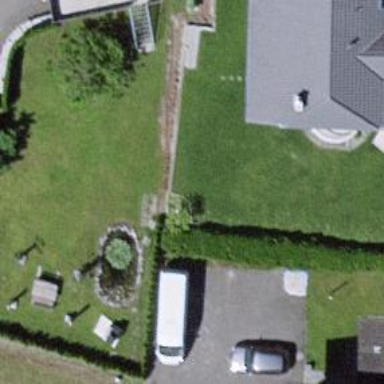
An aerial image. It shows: Hedge barrier.